Question: I wanted to make a screen which is similar to what i have shared . The idea is to pull items from the left to the right . I went through the WPF toolbox and did not find a widget that meets exactly this . Or is this just a composition of 2 simple widgets with the >> serving as a helper .
Can someone tell me what kind of widget this is and how to go about doing it ? I tried searching but couldnt come up with good search terms for this :-( ( I even cant find a good title for the question )

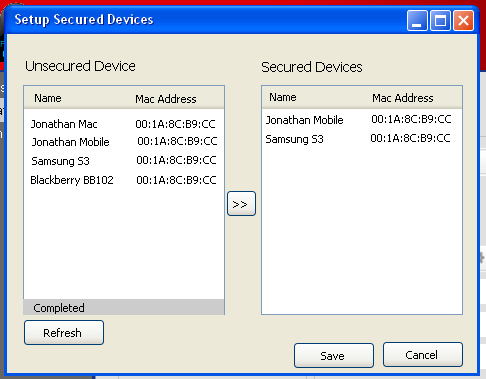
Answer: There is no predefined control like above, but should be pretty simple to make
Here is a basic outline to get you started.
Xaml:
'''
<Window xmlns:Controls="clr-namespace:System.Windows.Controls;assembly=PresentationFramework"
xmlns="http://schemas.microsoft.com/winfx/2006/xaml/presentation"
xmlns:x="http://schemas.microsoft.com/winfx/2006/xaml"
x:Class="WPFListBoxGroupTest.MainWindow"
Title="MainWindow" Height="438" Width="557" x:Name="UI">
<Grid DataContext="{Binding ElementName=UI}" >
<Grid.RowDefinitions>
<RowDefinition Height="181*"/>
<RowDefinition Height="23*"/>
</Grid.RowDefinitions>
<Grid.ColumnDefinitions>
<ColumnDefinition Width="240*"/>
<ColumnDefinition Width="68*"/>
<ColumnDefinition Width="241*"/>
</Grid.ColumnDefinitions>
<Button Content=">>" Grid.Column="1" Command="{Binding AddDevice}" CommandParameter="{Binding SelectedItem, ElementName=unSecure}" HorizontalAlignment="Center" VerticalAlignment="Center" Height="33" Width="48"/>
<DockPanel >
<TextBox DockPanel.Dock="Top" Text="Unsecured Devices" />
<DataGrid x:Name="unSecure" ItemsSource="{Binding UnsecuredDevices}" />
</DockPanel>
<DockPanel Grid.Column="2">
<TextBox DockPanel.Dock="Top" Text="Secured Devices" />
<DataGrid ItemsSource="{Binding SecuredDevices}" />
</DockPanel>
</Grid>
</Window>
'''
Code:
'''
public partial class MainWindow : Window
{
private ObservableCollection<Device> _unsecuredDevices = new ObservableCollection<Device>();
private ObservableCollection<Device> _securedDevices = new ObservableCollection<Device>();
public MainWindow()
{
AddDevice = new RelayCommand(o => SecuredDevices.Add(o as Device), o => o != null);
InitializeComponent();
UnsecuredDevices.Add(new Device { Name = "Jonathan Mac", MacAddress = "00:1A:8C:B9:CC" });
UnsecuredDevices.Add(new Device { Name = "Jonathan Mobile", MacAddress = "00:1A:8C:B9:CC" });
UnsecuredDevices.Add(new Device { Name = "Samsung S3", MacAddress = "00:1A:8C:B9:CC" });
UnsecuredDevices.Add(new Device { Name = "BlackBerry BB102", MacAddress = "00:1A:8C:B9:CC" });
}
public ICommand AddDevice { get; set; }
public ObservableCollection<Device> UnsecuredDevices
{
get { return _unsecuredDevices; }
set { _unsecuredDevices = value; }
}
public ObservableCollection<Device> SecuredDevices
{
get { return _securedDevices; }
set { _securedDevices = value; }
}
}
public class Device
{
public string Name { get; set; }
public string MacAddress { get; set; }
}
'''
Result: